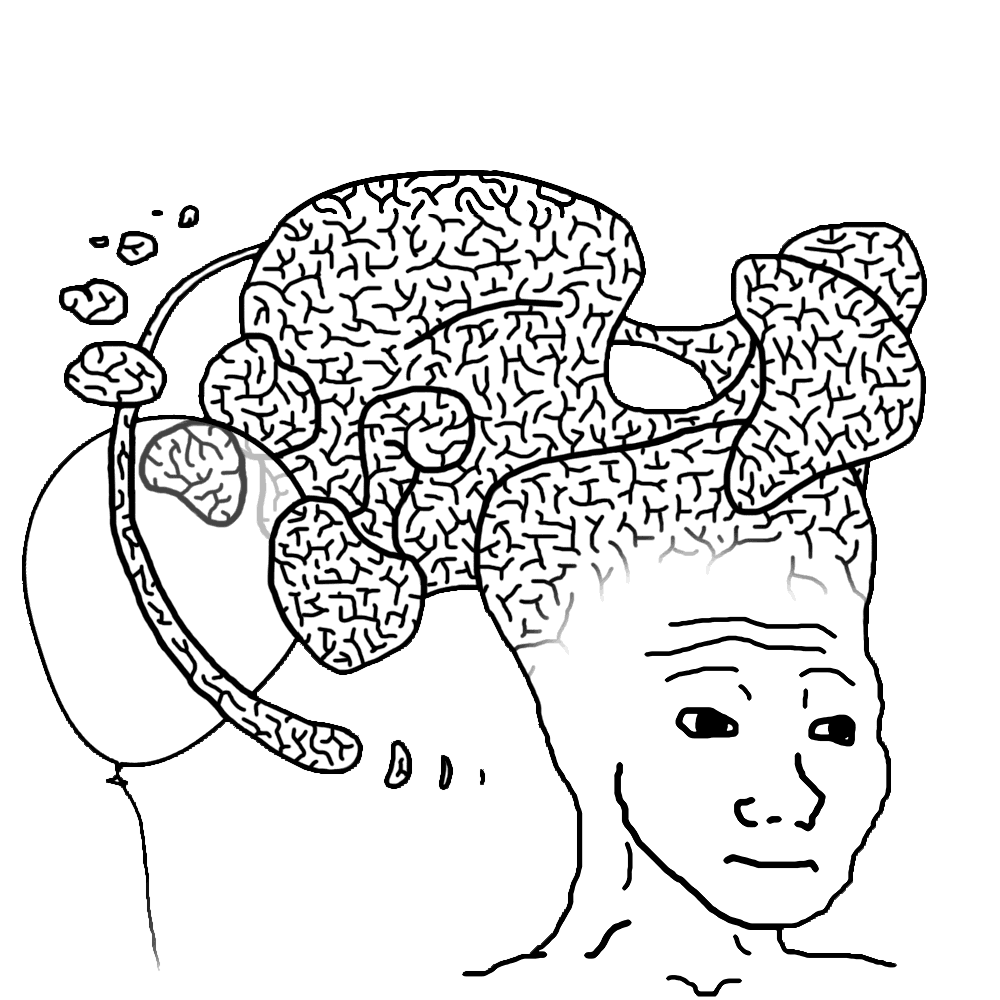
Label: 5_Brainiak